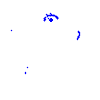
Particle: kaon